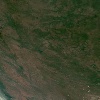
Label: land